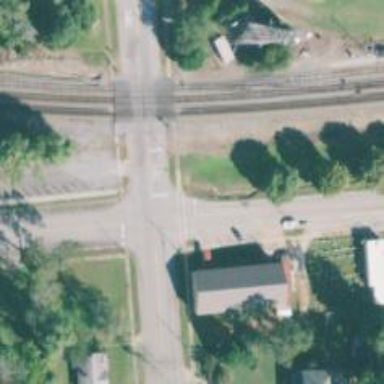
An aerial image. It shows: Uncontrolled road crossing.